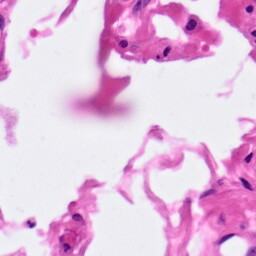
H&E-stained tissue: Pancreatic